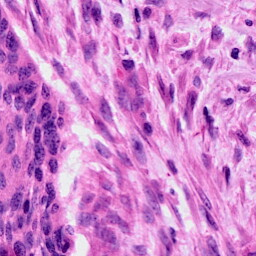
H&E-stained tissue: Cervix